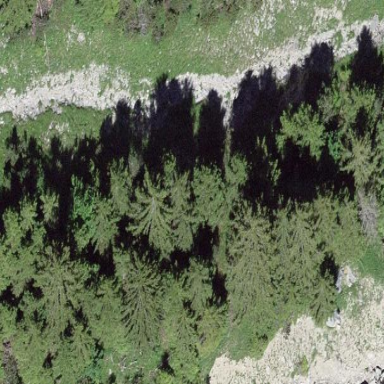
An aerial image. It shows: Forest area.